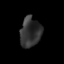
Tissue: lung
Cell type: T cells
Senescence score: 0.1047
Nuclear area (px): 603
Mean DAPI intensity: 50.438